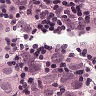
Metastatic tissue present: yes